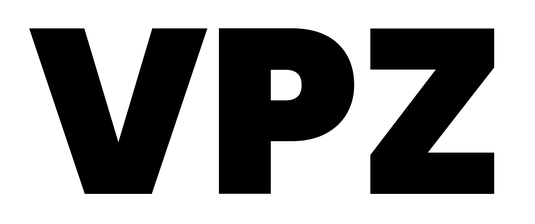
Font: Poppins-Black